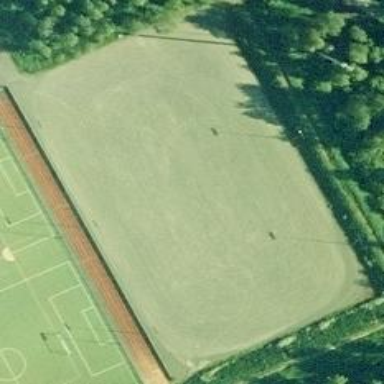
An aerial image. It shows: Multi-sport pitch with gravel surface.